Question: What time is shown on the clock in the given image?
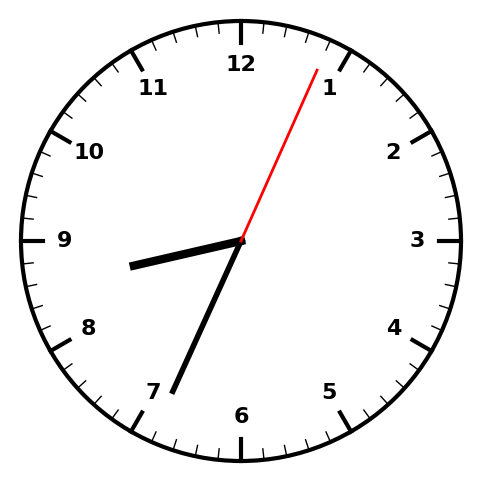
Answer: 08:34:04